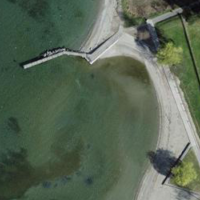
EUNIS habitat code: 14
Species observed at this site:
Fulica atra
Milvus migrans